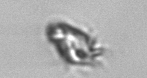
Label: Paratontonia_gracillima